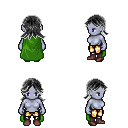
a pixel art fantasy rpg character, female body template, dark elf, purple skin, green cape, gold greaves, gray loose hair, maroon shoes, four views (front, back, left, right), 2x2 character sprite sheet, small pixel art, hard edges, no anti-aliasing